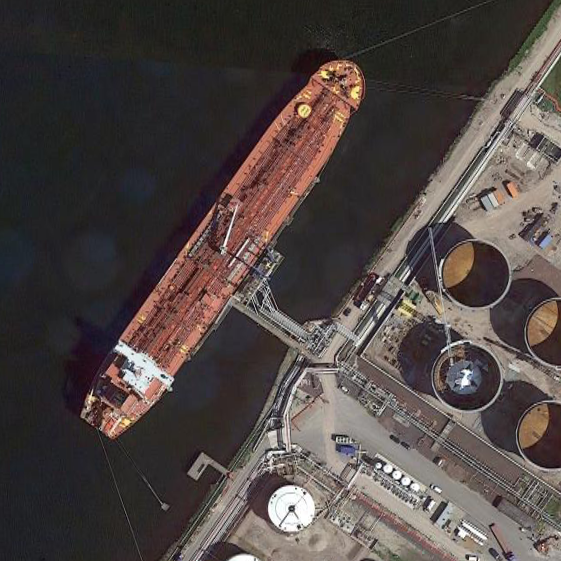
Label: Tank_ship